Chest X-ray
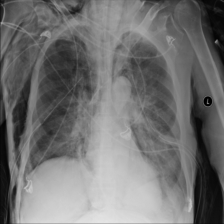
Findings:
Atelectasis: negative
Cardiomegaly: negative
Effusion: negative
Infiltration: negative
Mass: negative
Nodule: negative
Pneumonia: negative
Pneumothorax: negative
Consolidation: negative
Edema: negative
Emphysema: positive
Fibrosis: negative
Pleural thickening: negative
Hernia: negative